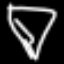
Label: diamond